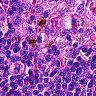
Metastatic tissue present: no